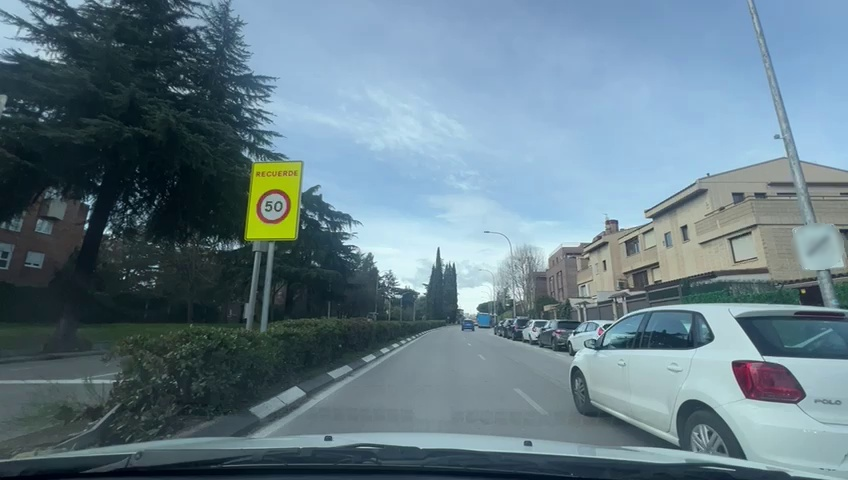
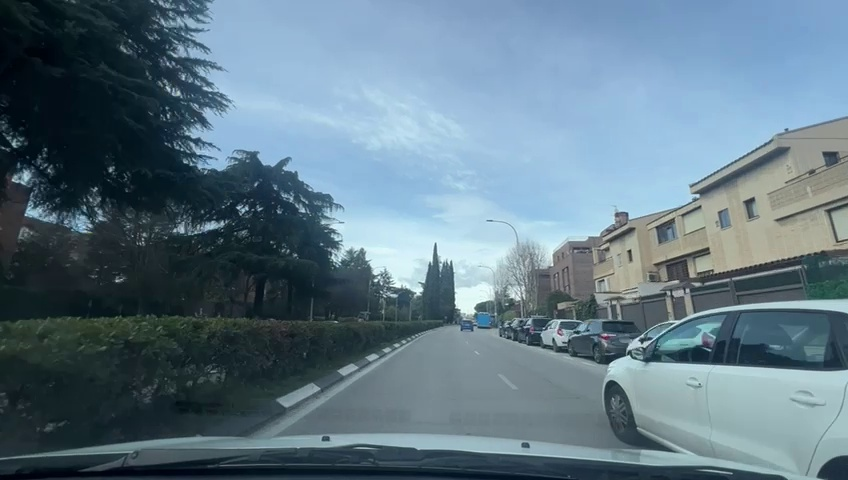
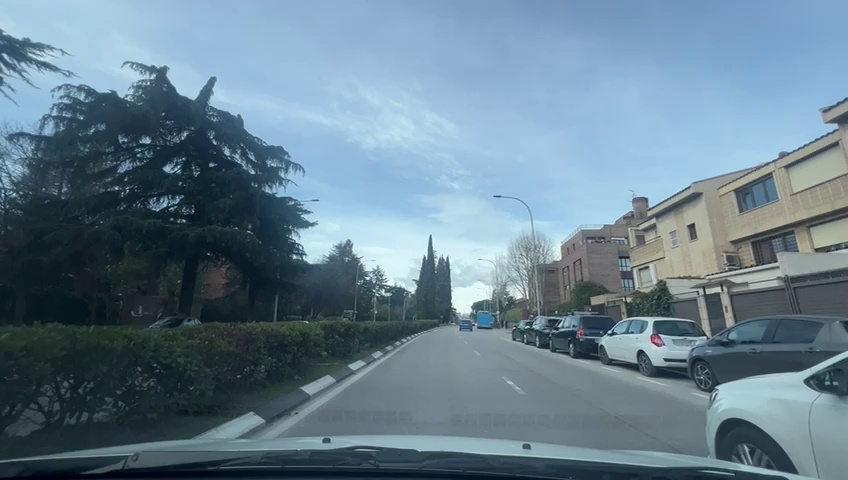
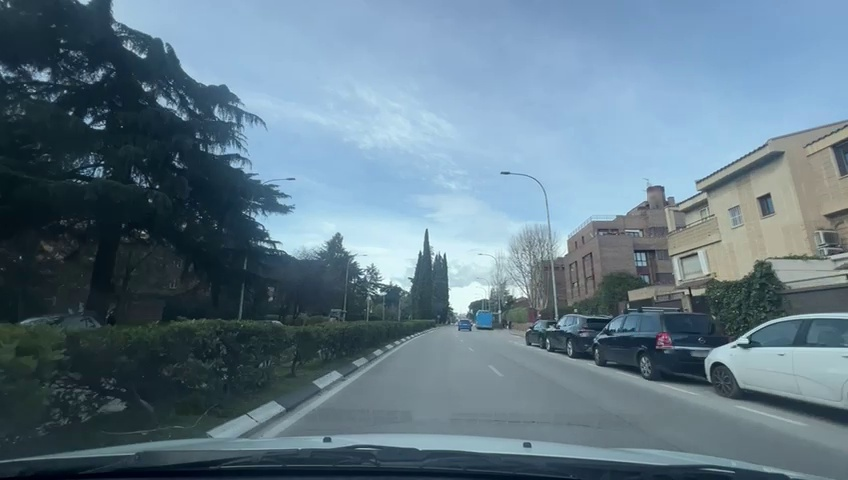
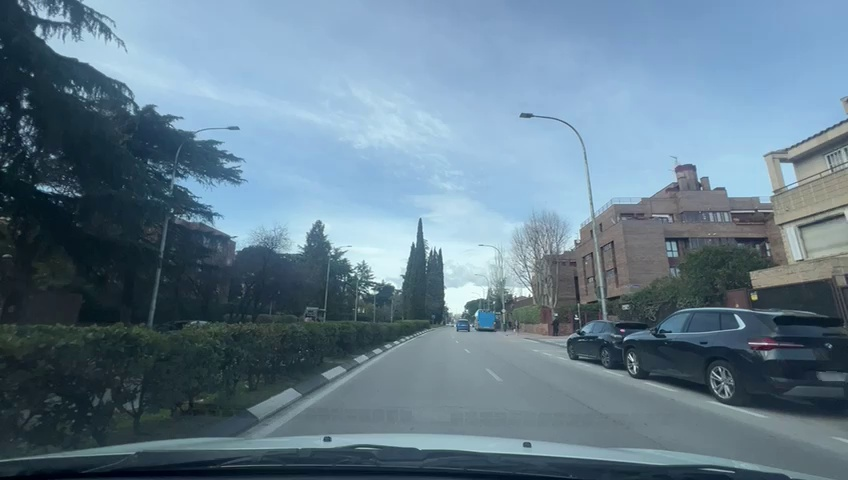
Situation: empty
Question: Is the ego vehicle positioned in a dedicated right-turn lane before the traffic light?
Answer: No
Reasoning: the ego vehicle is on the left lane but there are no turns

Situation: empty
Question: Is the ego vehicle positioned in a dedicated left-turn lane before the traffic light?
Answer: No
Reasoning: no

Situation: empty
Question: Are multiple traffic lights regulating the ego direction of travel displaying different colors simultaneously?
Answer: No
Reasoning: there are no visible traffic lights

Situation: empty
Question: Is there a vehicle directly ahead in the ego lane with brake lights on?
Answer: No
Reasoning: the are no visible mingo vehicles ahead of the ego vehicle